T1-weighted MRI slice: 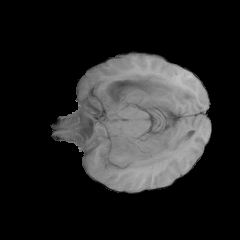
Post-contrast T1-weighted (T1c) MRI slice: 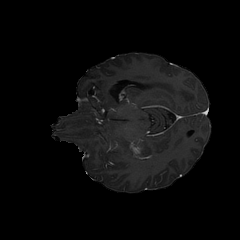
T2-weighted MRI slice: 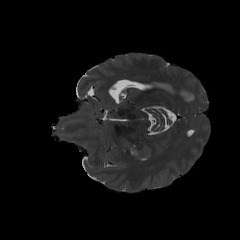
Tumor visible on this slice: no